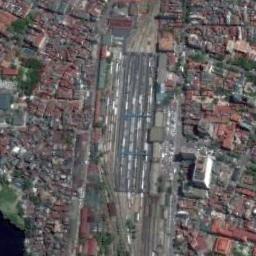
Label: railway_station